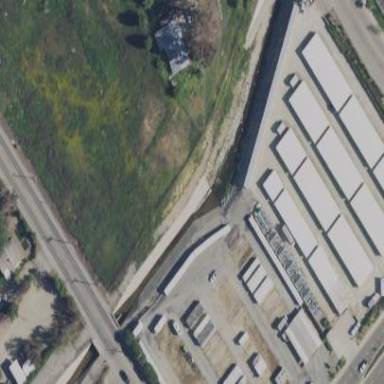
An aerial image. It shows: Commercial area with storage rental shop.